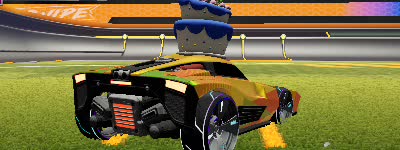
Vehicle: breakout